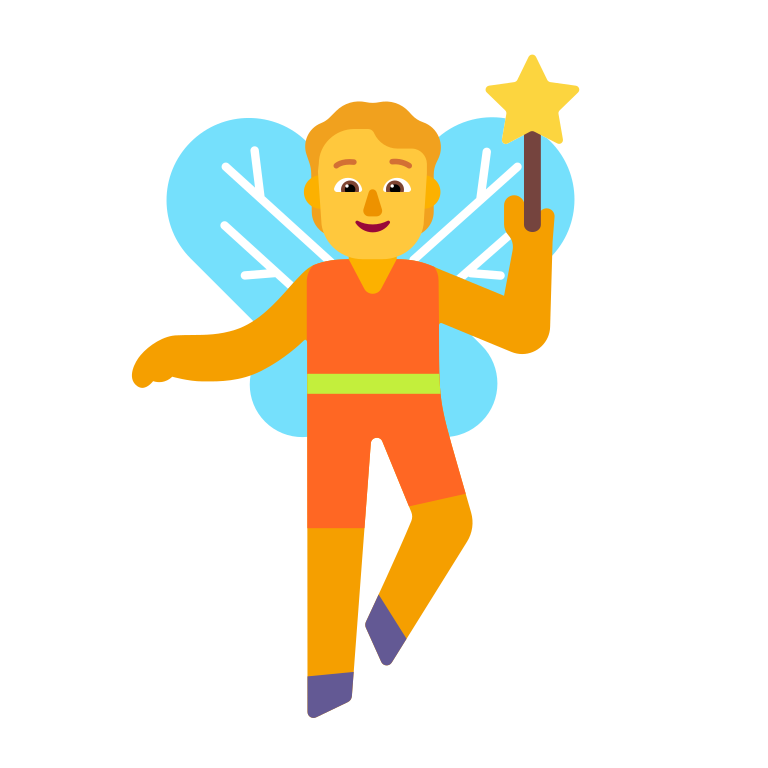
person fairy flat default